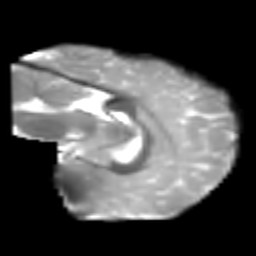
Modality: T2w
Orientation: sagittal
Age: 6
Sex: male
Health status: healthy